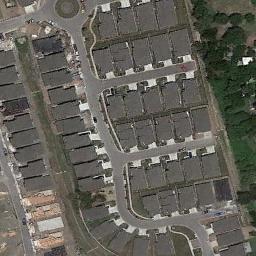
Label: mobile_home_park